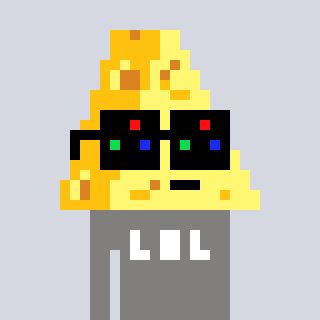
a pixel art character with square black sunglasses, a cheese-shaped head and a bluegrey-colored body on a cool background